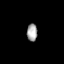
Tissue: prostate
Cell type: T cells
Senescence score: 0.3371
Nuclear area (px): 176
Mean DAPI intensity: 167.102